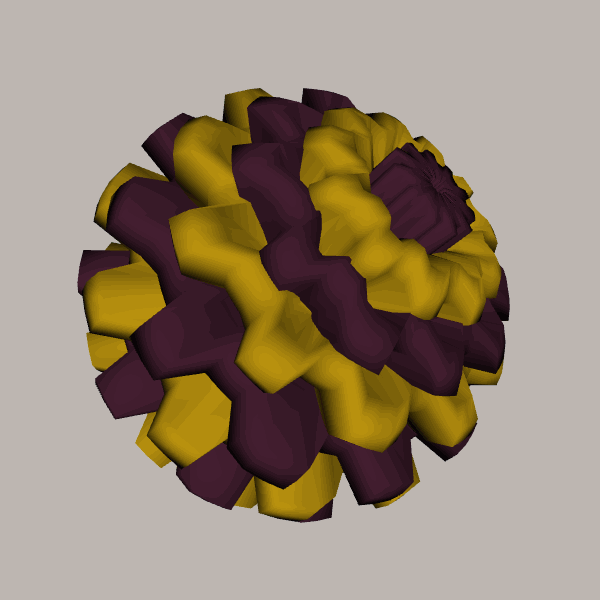
Background: light